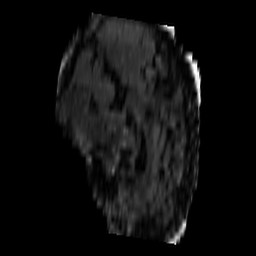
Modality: FLAIR
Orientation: sagittal
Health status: ill
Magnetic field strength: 3 T